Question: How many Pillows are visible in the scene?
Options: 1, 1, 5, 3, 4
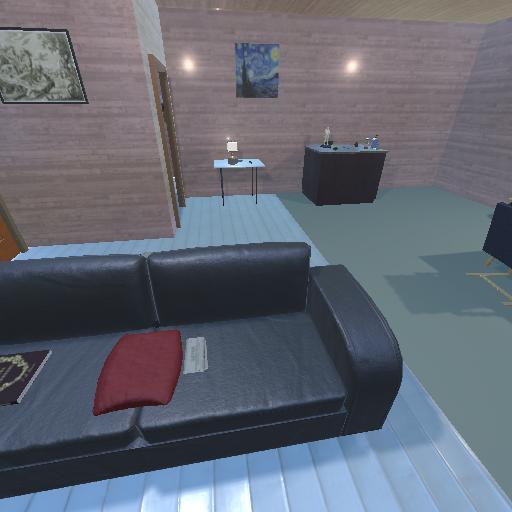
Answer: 1